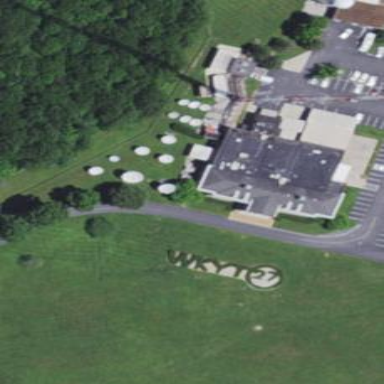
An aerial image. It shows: Television studio building.